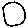
Label: circle